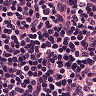
Metastatic tissue present: no